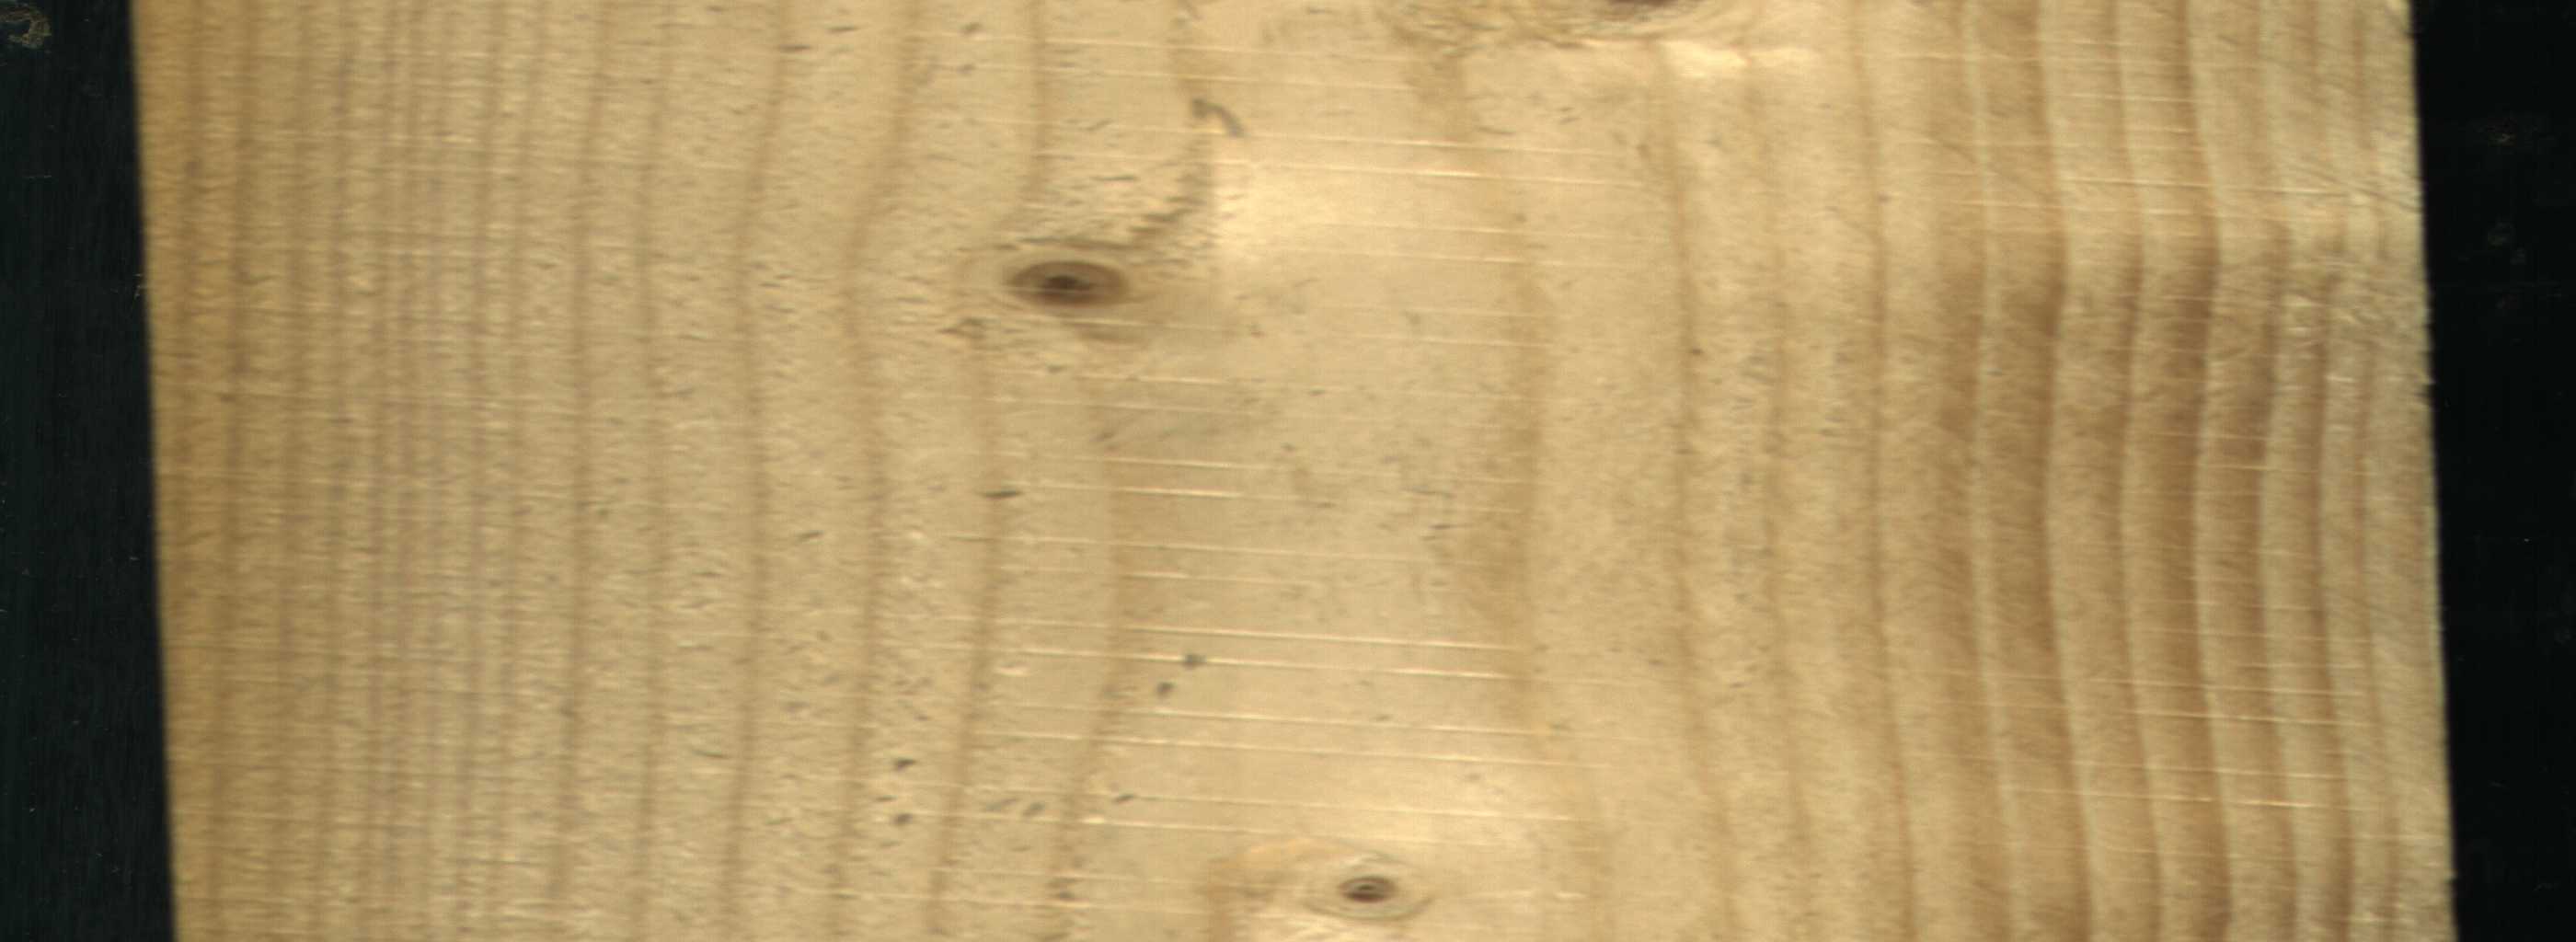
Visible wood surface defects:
Live_Knot
Live_Knot